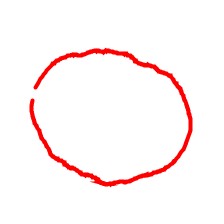
Shape: circle